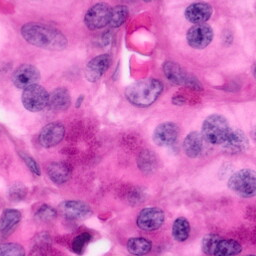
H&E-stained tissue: Pancreatic